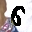
Label: 6